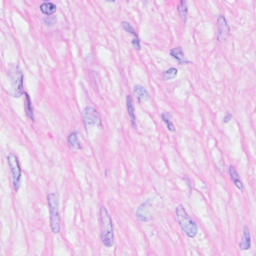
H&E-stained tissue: Breast